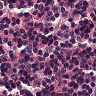
Metastatic tissue present: no